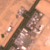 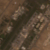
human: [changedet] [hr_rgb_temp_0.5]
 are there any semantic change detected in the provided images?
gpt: Some buildings were built near the existing ones.